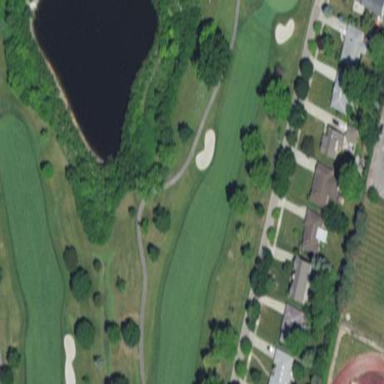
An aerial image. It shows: Golf fairway surrounded by grass.